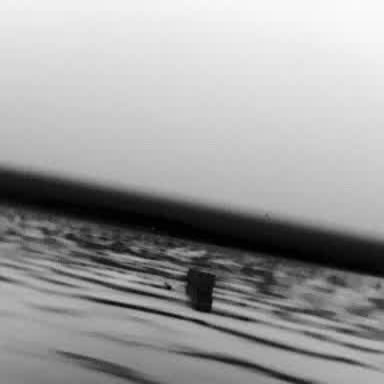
There is a fishing_boat in the infrared image.